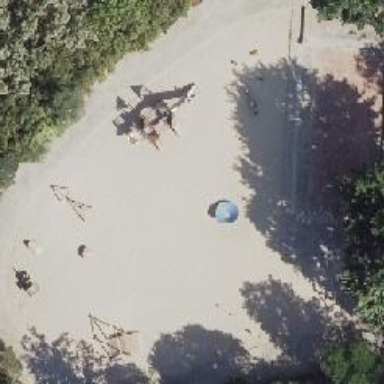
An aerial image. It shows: Playground with sandy surface.